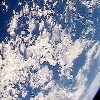
Label: cloud